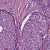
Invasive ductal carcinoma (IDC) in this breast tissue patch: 0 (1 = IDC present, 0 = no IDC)